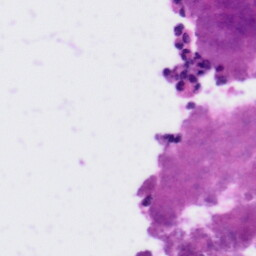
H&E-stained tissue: Tonsil